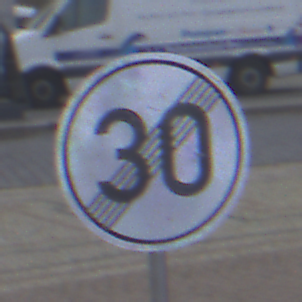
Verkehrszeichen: EndeGeschwindigkeit30
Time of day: MorningAfternoon
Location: Outdoor (Urban)
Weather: PartlyCloudy
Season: NotSpecified
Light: Natural